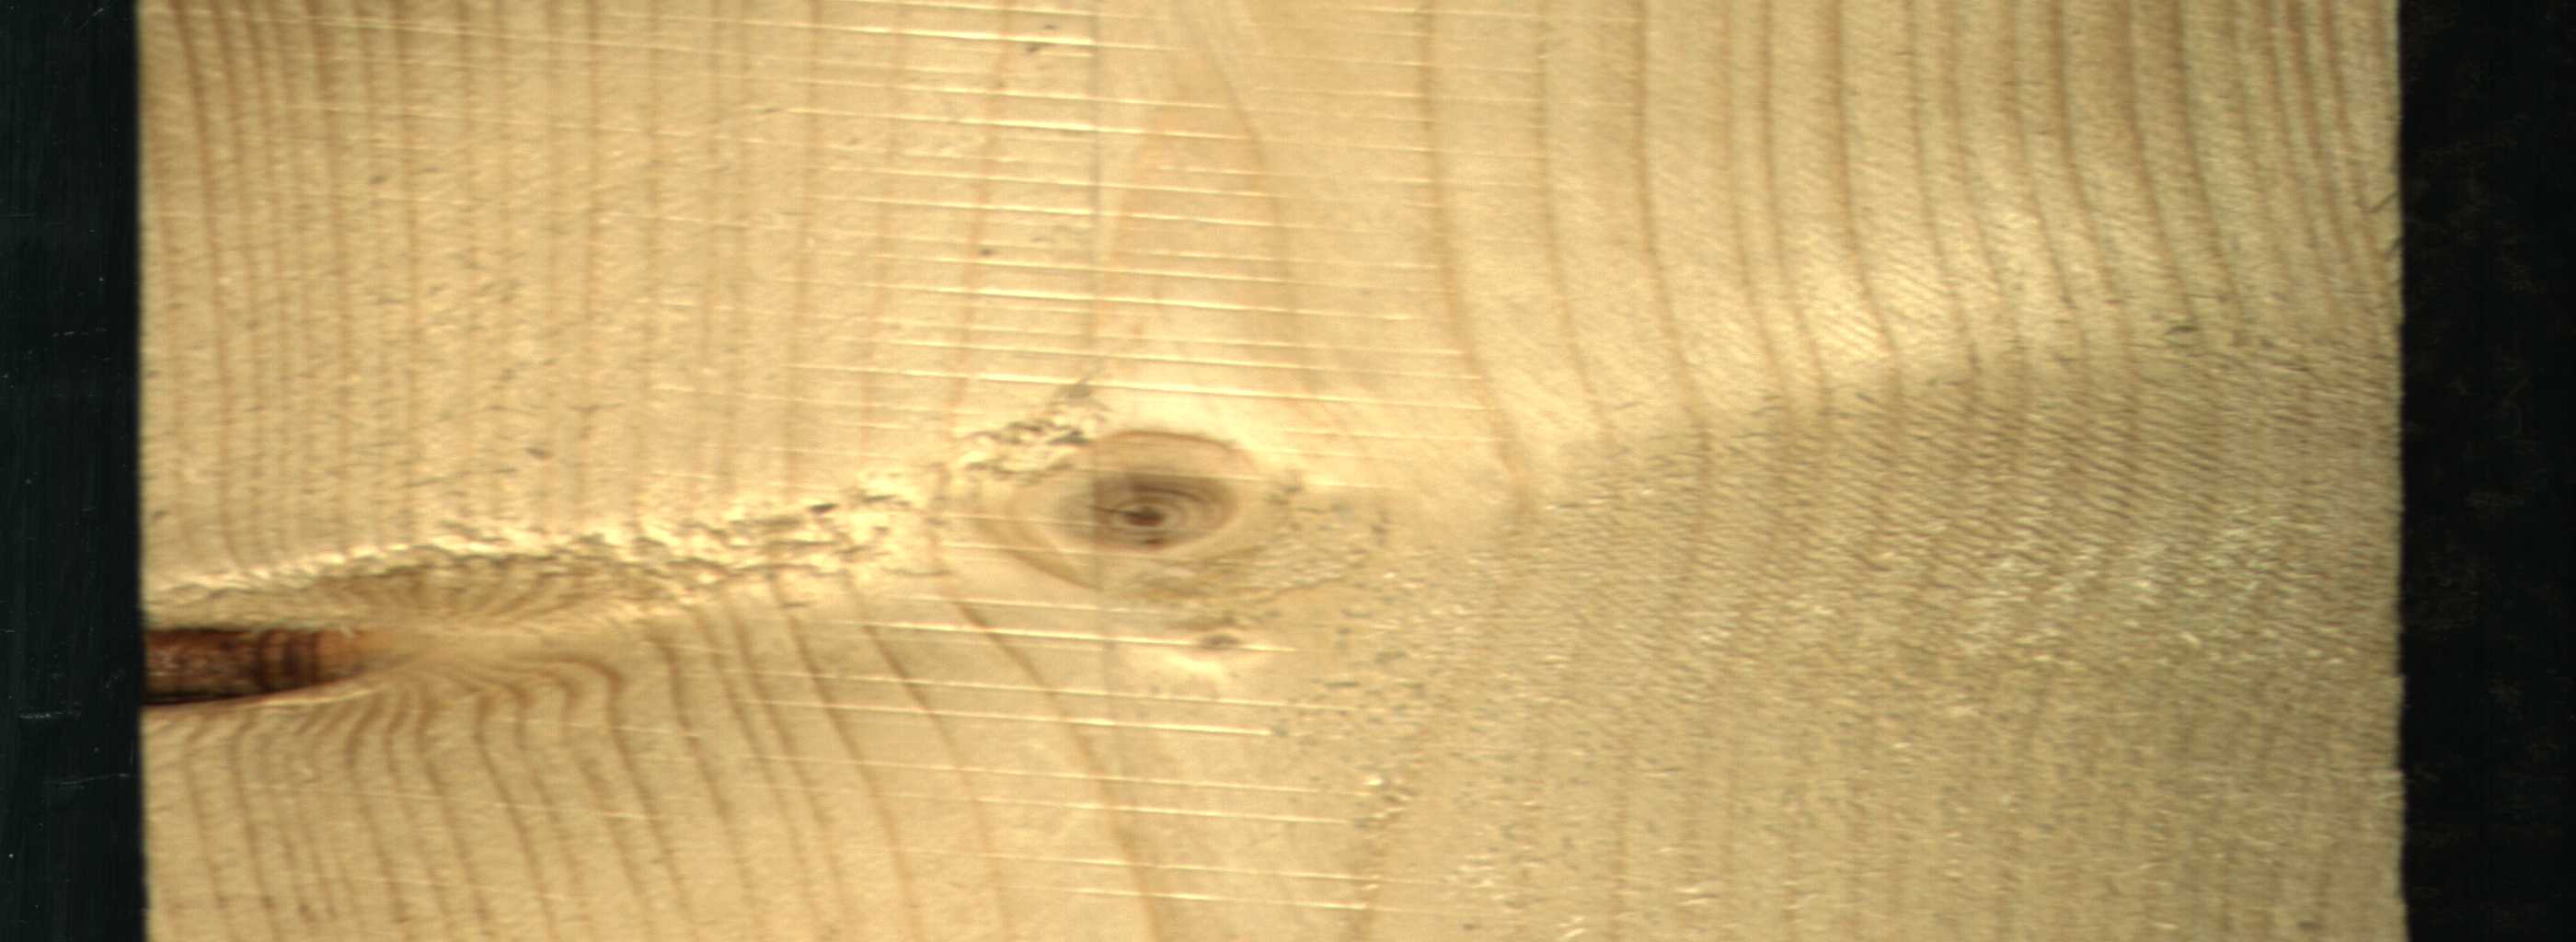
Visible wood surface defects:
Knot_missing
Live_Knot